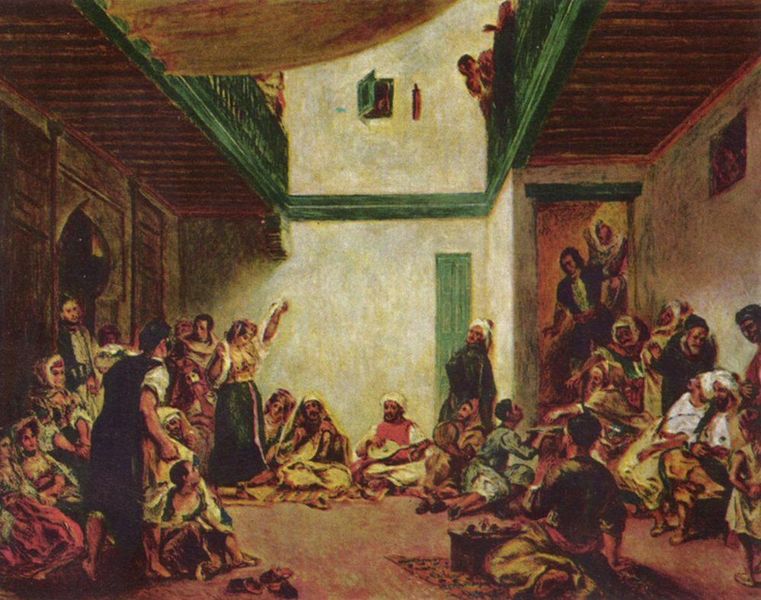
Titel: Jüdische Hochzeit (nach Delacroix)
Künstler: Pierre Auguste Renoir
Standort: Worcester (Massachusetts)
Institution: Worcester Art Museum
Schlagwörter: gemälde, mann, schatten, weiß, frauen, gelb, grün, menschen, ocker, sitzen, femmes, fenster, frau, grau, holz, kleid, kleider, licht, männer, raum, schwarz, tür, zimmer, dach, gebäude, haus, rot, beige, fest, malerei, rock, tanz, teppich, versammlung, bart, feier, wand, arm, stehen, innenraum, vorhang, öl, brüstung, boden, sitzend, stehend, stoff, decke, gitarre, musik, musiker, tanzen, tänzerin, bauern, genre, balkon, kauern, liegen, warm, mauer, hof, türe, empore, treppe, arch, balcony, crowd, gathering, men, people, red, stair, white, window, women, gäste, black, carpet, dress, green, group, meeting, room, sitting, skirt, society, wall, woman, yellow, holzboden, verzierung, blanket, korb, pink, rug, balken, brown, floor, geländer, innenansicht, teppiche, warten, ölfarbe, balkone, galerie, wände, barfuss, eingang, fensterladen, innenhof, orient, orientalisch, balustrade, aufruhr, chapeau, knien, volk, holzdecke, beten, menschenmenge, fries, öffnung, arabisch, bauchtänzerin, harem, schlappen, hand, wood, jesus, life, man, mittelalter, treppenhaus, building, house, roof, diagonale, menschengruppe, feet, stand, hochzeit, konsole, laute, gitare, armut, indien, turban, hats, peinture, tragedy, holzbalken, araber, marokko, turbane, children, door, fensterlos, party, winken, instrument, music, delacroix, family, atrium, courtyard, walls, voll, shoes, holzbalkon, home, sonnensegel, latschen, balcon, breasts, innenhofe, play, nordafrika, shadows, orientalisme, gens, kids, patio, drama, zusammenkunft, hommes, begging, doorway, market, arab, dance, dancer, dancing, hold, standing, crouching, poor, danse, muslim, robes, danser, personnes, snake, irrenhaus, schauend, guitar, dancers, singing, fête, brazier, orientalisierend, batfuss, ben amou, biatch, bordafrika, louis philippe, noces juives dans le maroc, stucco, shutter, inside, dormer, guitare, mandoline, turbans, arm und reich, betler, yard, topless, everyday, middle east, hot, sing, zwei geschosse, grüne balkone, cheering, song, cheer, beggars, coals, public square, carper, nomades, squatting, harem peinture arabe, sita, small window, gypsie, muhammed, eid, eud, charmer